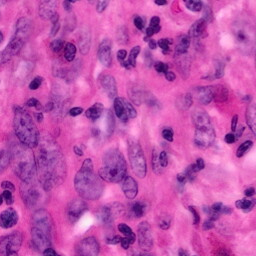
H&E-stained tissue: Pancreatic